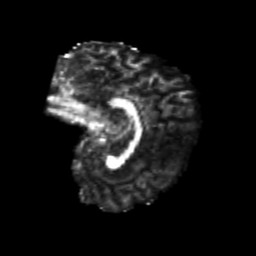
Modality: FA
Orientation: sagittal
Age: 23
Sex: female
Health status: healthy
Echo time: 0.074 s